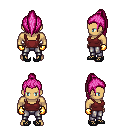
a pixel art fantasy rpg character, male body template, human, tanned skin, maroon pirate shirt, metal pants, pink long topknot hairstyle, gold gloves, ghillies, four views (front, back, left, right), 2x2 character sprite sheet, small pixel art, hard edges, no anti-aliasing